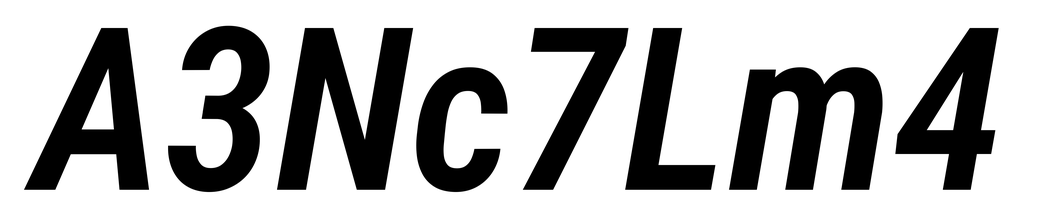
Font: Roboto-Italic_Condensed_SemiBold_Italic